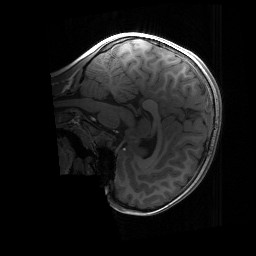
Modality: T1w
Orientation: sagittal
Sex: male
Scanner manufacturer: siemens
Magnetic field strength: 3 T
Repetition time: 1.9 s
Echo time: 0.00243 s